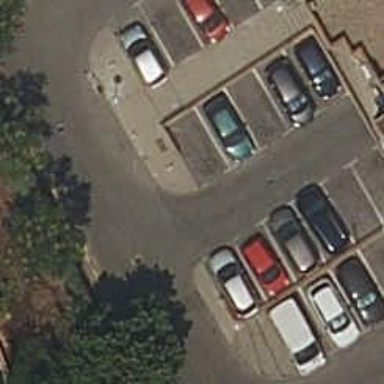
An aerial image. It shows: Asphalt parking aisle road.